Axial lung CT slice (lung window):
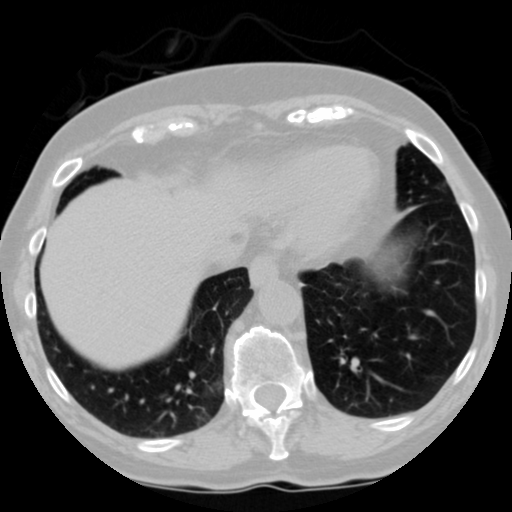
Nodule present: no